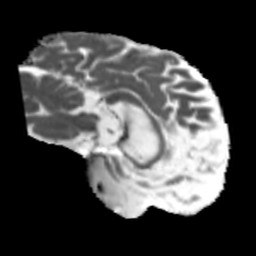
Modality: MD
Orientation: sagittal
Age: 56
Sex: male
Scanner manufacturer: siemens
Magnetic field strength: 3 T
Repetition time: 5.47 s
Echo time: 0.0854 s